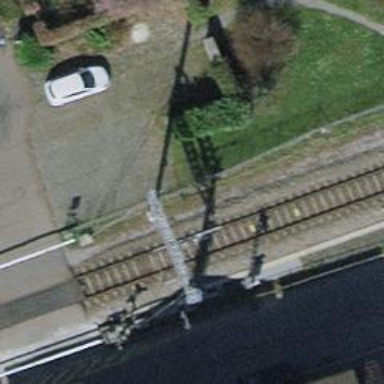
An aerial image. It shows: Railway signal.